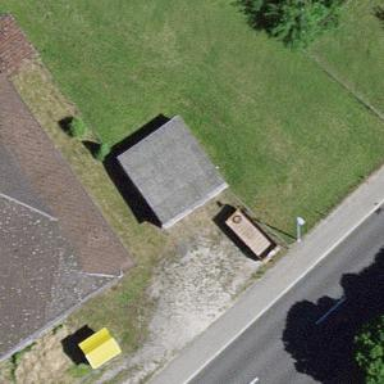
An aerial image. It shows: Garage.